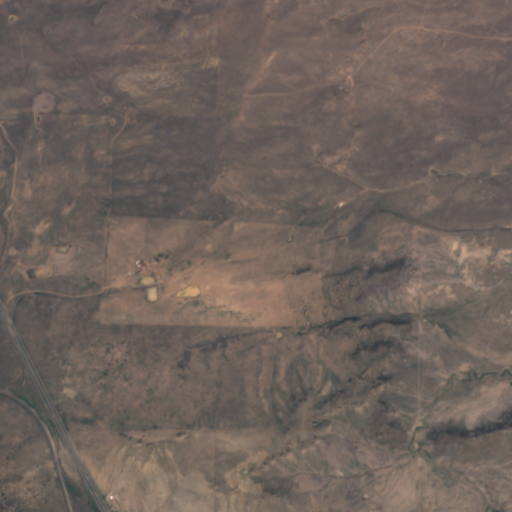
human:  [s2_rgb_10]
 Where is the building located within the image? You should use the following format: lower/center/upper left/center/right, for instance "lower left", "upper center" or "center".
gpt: The building is located in the lower left of the image.
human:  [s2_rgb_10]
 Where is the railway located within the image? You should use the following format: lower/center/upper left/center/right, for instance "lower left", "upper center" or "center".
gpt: The railway is located in the lower left of the image.
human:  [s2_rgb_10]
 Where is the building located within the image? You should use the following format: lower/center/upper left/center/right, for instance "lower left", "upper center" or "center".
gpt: The building is located in the lower left of the image.
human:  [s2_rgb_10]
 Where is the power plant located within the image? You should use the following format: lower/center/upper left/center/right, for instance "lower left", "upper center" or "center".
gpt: There is no power plant in the image.